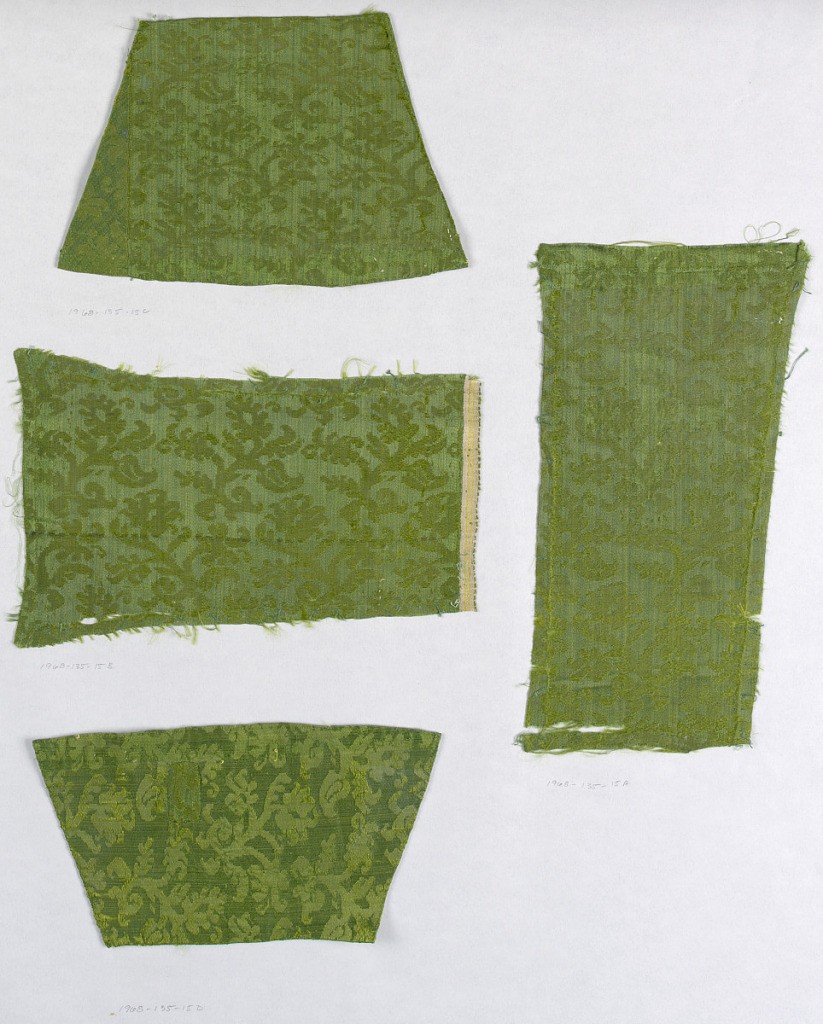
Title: Fragment
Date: late 16th–early 17th century
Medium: silk Technique: 5-harness satin damask; alternating rows of S-twist and Z-twist stems on the plants
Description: Yellow-green damask with staggered rows of two types of flowering plants.